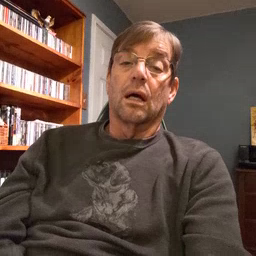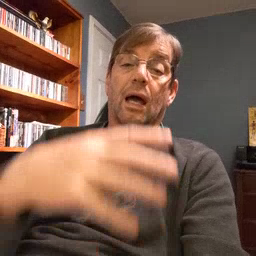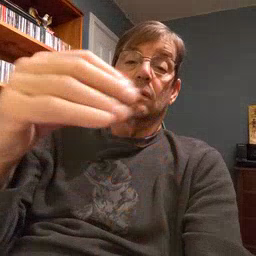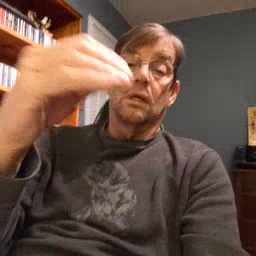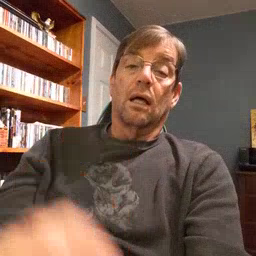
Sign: outside